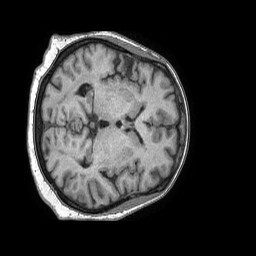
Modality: T1w
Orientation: axial
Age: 53
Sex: female
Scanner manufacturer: philips
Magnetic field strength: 1.5 T
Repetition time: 0.007616 s
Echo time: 0.003462 s